Question: I installed SQL Server 2012 and I no longer see 'Connection', 'Execute SQL' and other options in '.sql' files context menu. Furthermore .sql files have icons like .txt files.
What am I missing here?
Screenshot:
Solution in the screenshot comes from the book: <URL>
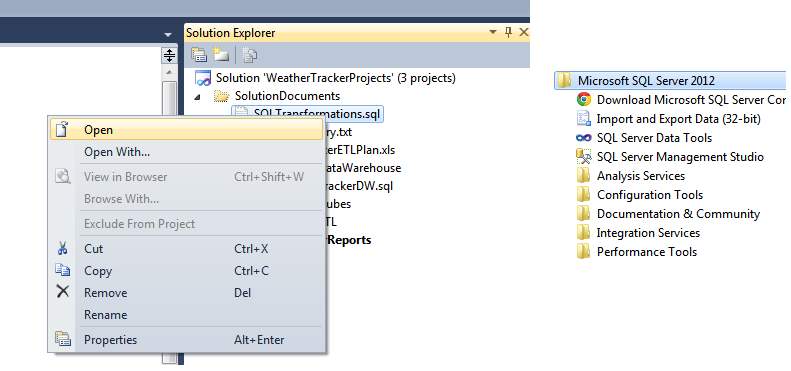
Answer: Double click on the '.SQL' file and open it. Then right click on the source will give you the 'Connection' and 'Execute SQL' options.
This is the same Solution that you provided in the question:

If you are missing the 'Transact-SQL Editor' option under 'Data' menu, you've probably missed the SQL file association.
Do this, as <URL> suggests:
1. Load up your ISO or DVD VS2010 Installer in an explorer window
2. Go to the WCU folder
3. Go to the DAC folder
4. Install these MSIs DACFramework_enu.msi DACProjectSystemSetup_enu.msi TSqlLanguageService_enu.msi
I think another option is to install <URL>.